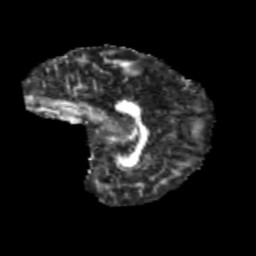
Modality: FA
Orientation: sagittal
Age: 11
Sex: male
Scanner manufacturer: siemens
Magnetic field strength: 3 T
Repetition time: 3.8 s
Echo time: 0.07 s